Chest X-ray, PA view. Patient: 15 years old, sex F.
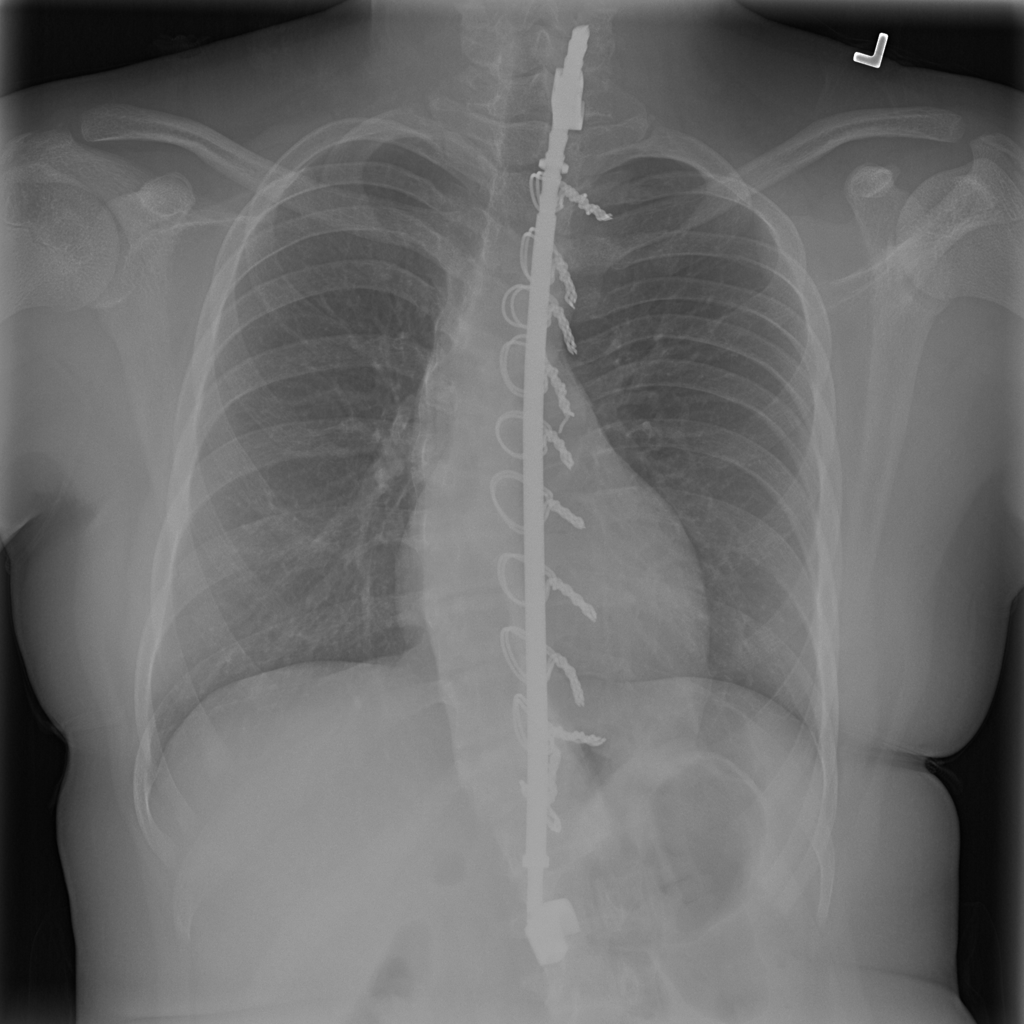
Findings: No Finding